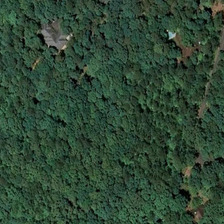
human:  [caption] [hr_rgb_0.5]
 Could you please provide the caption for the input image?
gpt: many green trees form a piece of forest .

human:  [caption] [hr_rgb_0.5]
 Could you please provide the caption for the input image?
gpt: many green trees form a piece of forest .

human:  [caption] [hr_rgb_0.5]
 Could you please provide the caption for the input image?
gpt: many green trees form a piece of forest .

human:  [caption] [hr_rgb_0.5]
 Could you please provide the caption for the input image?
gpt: many green trees form a piece of forest .

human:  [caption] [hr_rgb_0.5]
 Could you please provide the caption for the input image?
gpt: many green trees form a piece of forest .